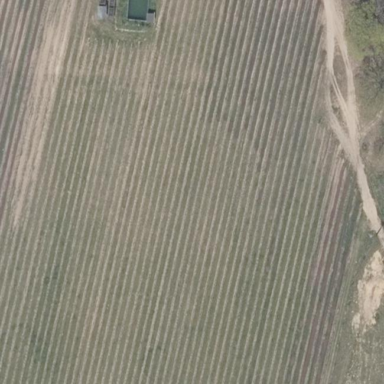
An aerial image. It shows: Beautiful vineyard in the countryside.